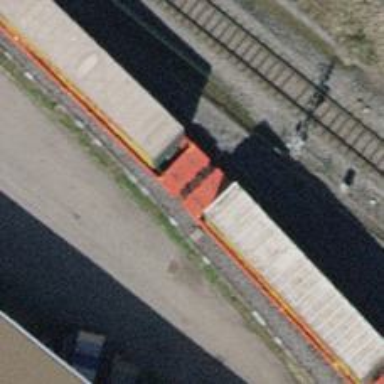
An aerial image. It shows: Railway switch.